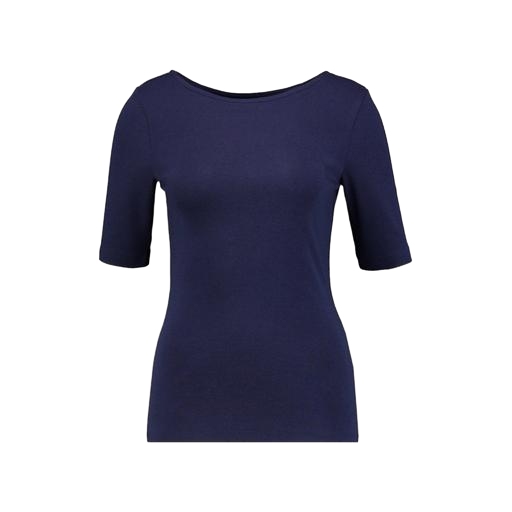
blue petite boat-neck t-shirt only macy, blue t-shirt only macy, blue nly t-shirt, white background